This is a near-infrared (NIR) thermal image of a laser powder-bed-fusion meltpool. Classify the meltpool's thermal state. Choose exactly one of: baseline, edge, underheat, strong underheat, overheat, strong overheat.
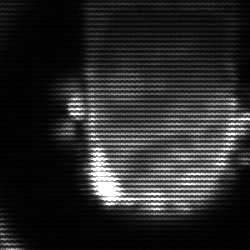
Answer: baseline